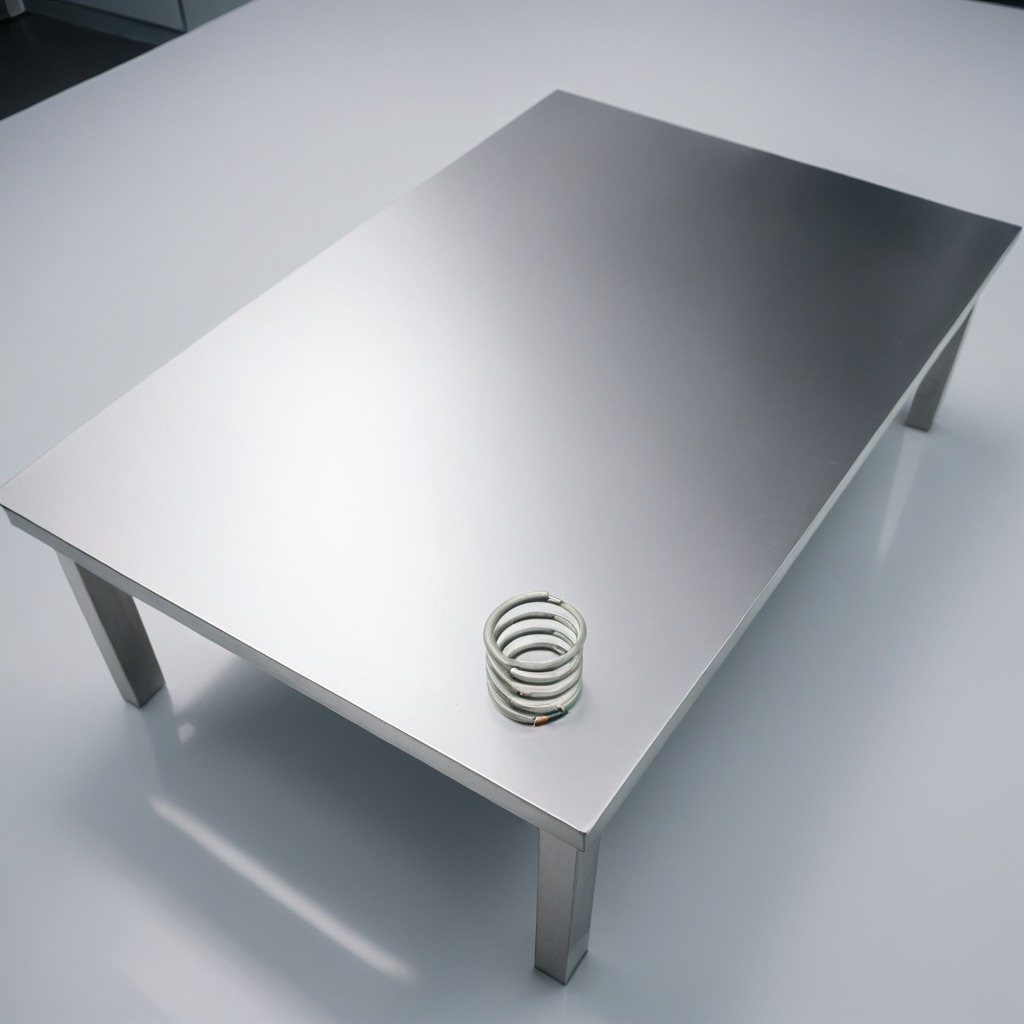
A coiled metal spring is lying on a stainless steel table in a high-end prototyping lab.